Question: use Visual Studio 2013, c#
Try to create on main page binding to current time - whant that each second time changed on page. (just try to understand binding a little bit better)
What was done:
1. Created special class with implementing INotifyPropertyChanged using System.ComponentModel;
//this class must be used for binding changed time on main page
namespace Memo
{
//Implement INotifiyPropertyChanged
//interface to subscribe for property change notifications
class DateTimeNow : INotifyPropertyChanged
{
public event PropertyChangedEventHandler PropertyChanged;
private string _currentDateTimeNow;
//simple prop
public string CurrentDateTimeNow
{
get { return _currentDateTimeNow; }
set
{
if (_currentDateTimeNow != value)
{
_currentDateTimeNow = value;
RaisePropertyChanged("CurrentDateTimeNow");
}
}
}
//event
private void RaisePropertyChanged(string propertyName)
{
if (PropertyChanged != null)
{
PropertyChanged(this, new PropertyChangedEventArgs(propertyName));
}
}
}
}
2. In XAML add code for reflecting (mainPage.xaml) TextBlock x:Name="currentTime" FontSize="25" Style="{StaticResource SubheaderTextBlockStyle}" Margin="20,10,0,0"
Text="{Binding Path=CurrentDateTimeNow}"
3. After add some code (mainPage.xaml.cs) public MainPage()
{
this.InitializeComponent();
this.navigationHelper = new NavigationHelper(this);
this.navigationHelper.LoadState += navigationHelper_LoadState;
this.navigationHelper.SaveState += navigationHelper_SaveState;
//add binding to main page
//currentTime.DataContext = DateTime.Now;
//initialize instances
_dateTimeNow = new DateTimeNow();
//get current time
_dateTimeNow.CurrentDateTimeNow = DateTime.Now.ToString();
//register event
_dateTimeNow.PropertyChanged += _dateTimeNow_PropertyChanged;
//move data to text block
ShowCurrentTime(currentTime);
}
//move information from prop to the text block
private void ShowCurrentTime(TextBlock textBlock)
{
textBlock.Text = _dateTimeNow.CurrentDateTimeNow;
}
//do on changes time
void _dateTimeNow_PropertyChanged(object sender, System.ComponentModel.PropertyChangedEventArgs e)
{
ShowCurrentTime(currentTime);
}
As result got thet time reflected only for current moment - moment of launchning programm:

But every second nothing happend - time do not updated. Guess it's because i do not add some code for updating property every second - if property changed - my textBox information will be updated.
Question - how can i code, that property can be changed every second according to time changing? So why i ask - cant find 'Timer' in windows store app. Maybe ther is another way to do this?
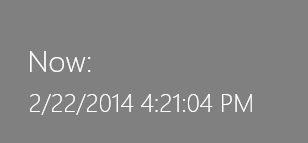
Answer: Use a <URL>:
'''
public MainPage()
{
this.InitializeComponent();
...
var dateTimeNow = new DateTimeNow();
DataContext = dateTimeNow;
var timer = new DispatcherTimer { Interval = TimeSpan.FromSeconds(1) };
timer.Tick += (o, e) => dateTimeNow.CurrentDateTimeNow = DateTime.Now.ToString();
timer.Start();
}
'''
Note also that there is no need for your '_dateTimeNow_PropertyChanged' handler, because the TextBlock is already updated by the 'CurrentDateTimeNow' Binding, provided that you have set the MainPage's 'DataContext' to a DateTimeNow instance.